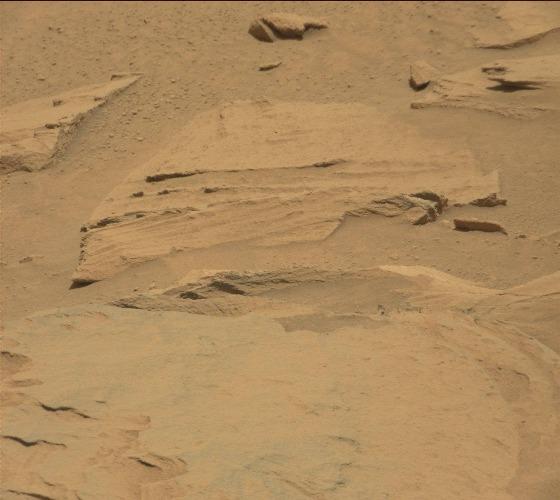
Terrain classes present: Bedrock, Gravel / Sand / Soil